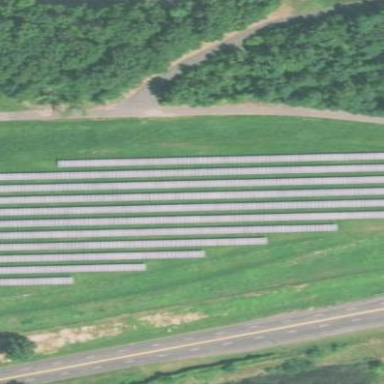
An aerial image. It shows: Solar power plant utilizing photovoltaic technology to produce electricity.